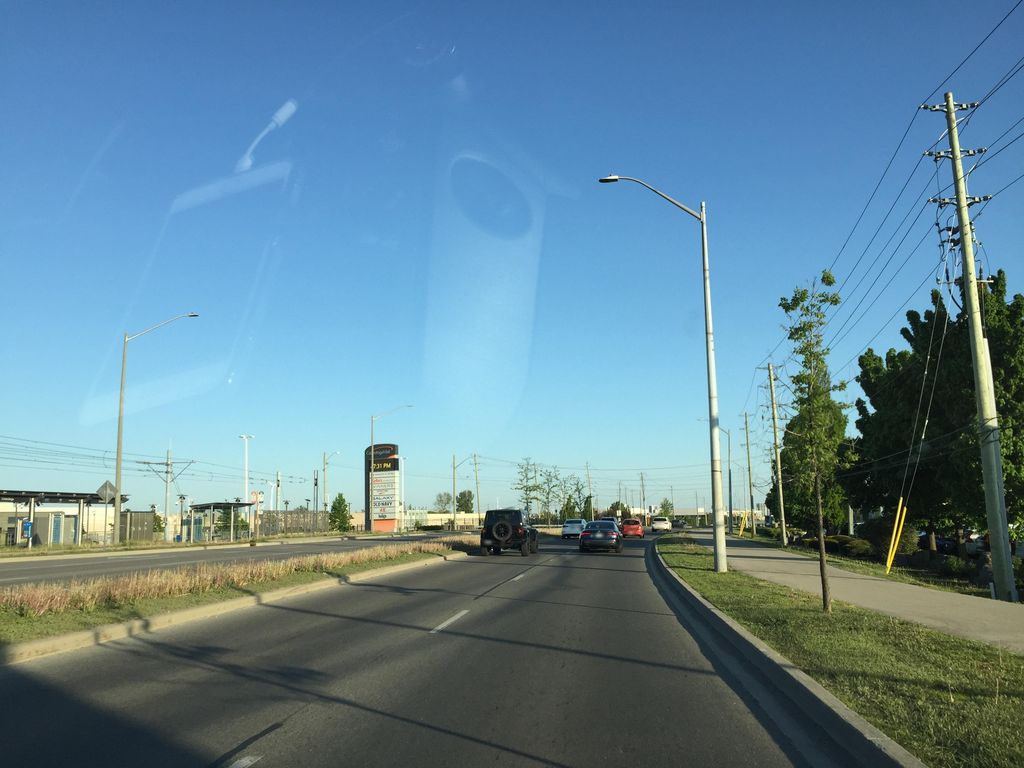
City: kitchener-waterloo